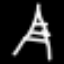
Label: The Eiffel Tower